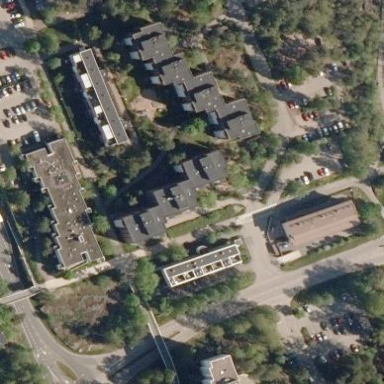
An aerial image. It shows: Image showing building with apartments.